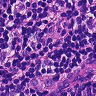
Metastatic tissue present: yes